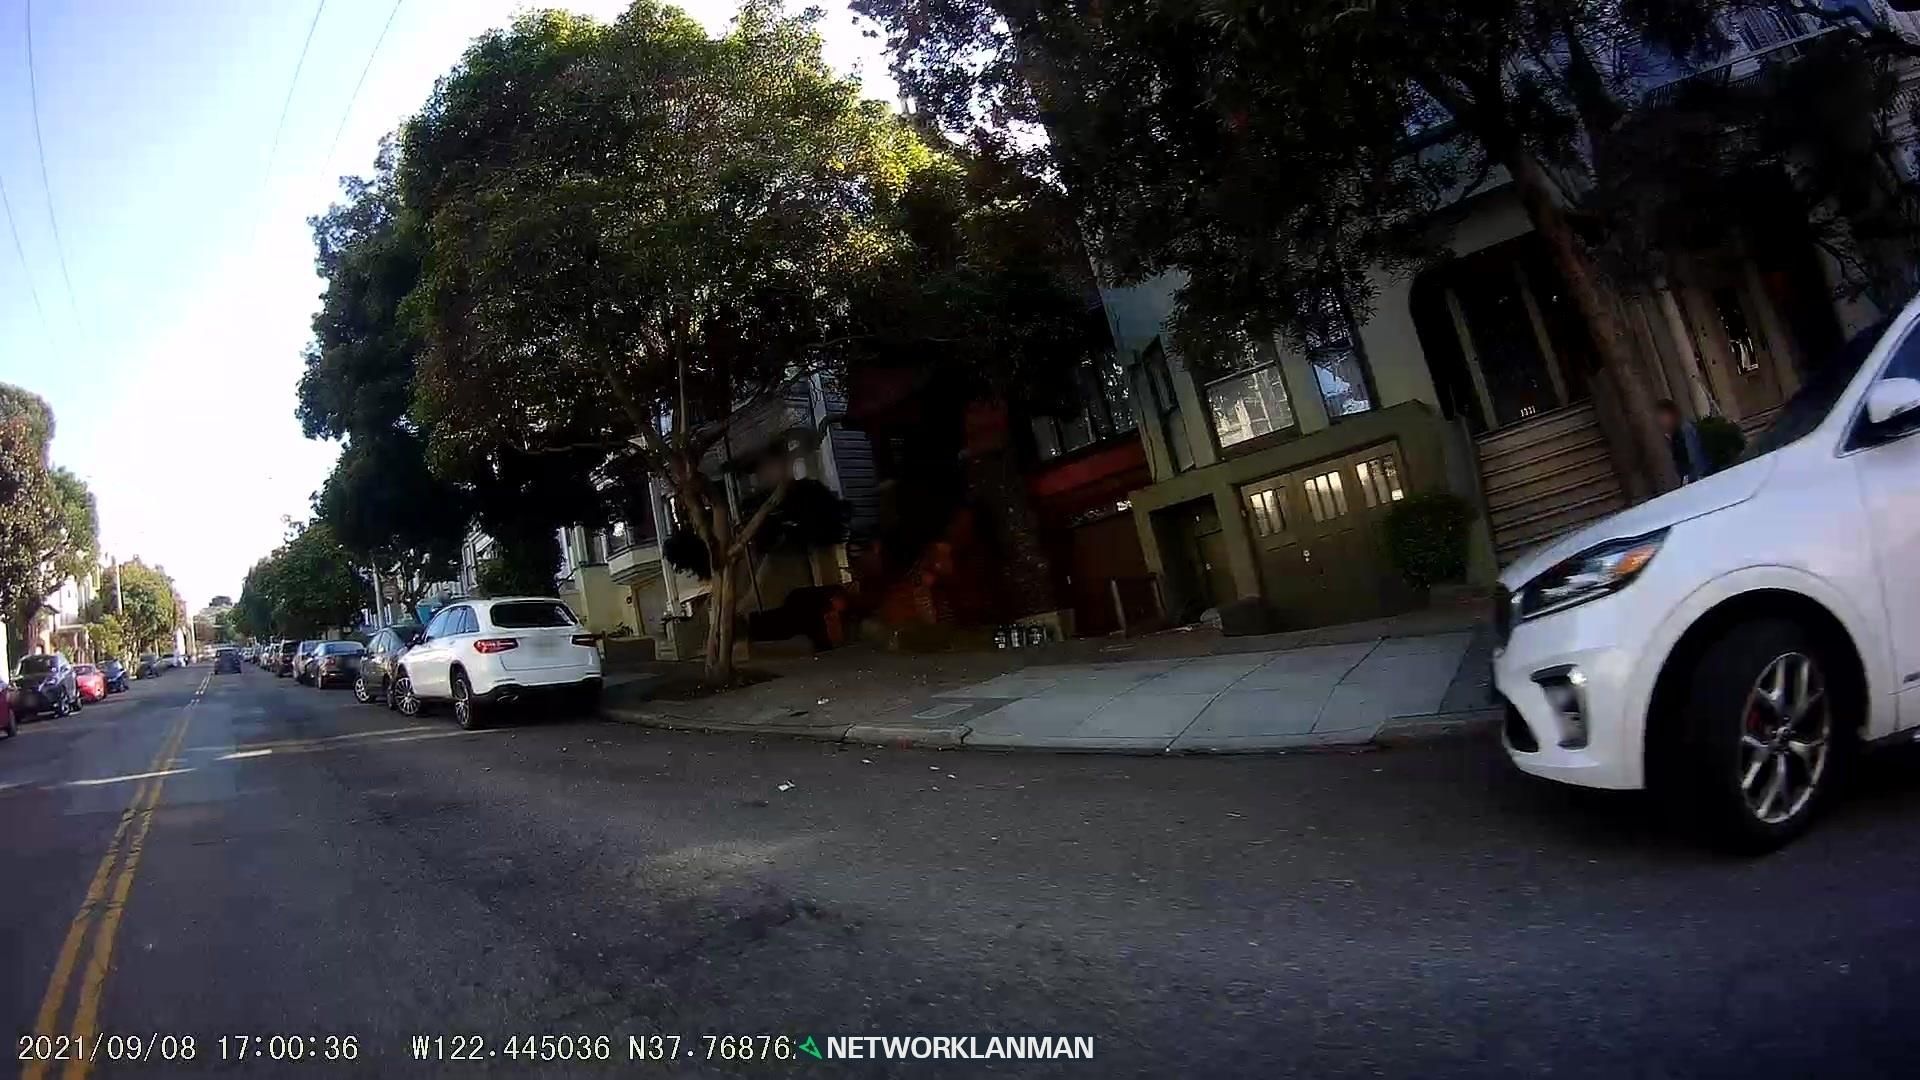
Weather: clear
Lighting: day
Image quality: slightly poor
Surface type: driving surface
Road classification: tertiary
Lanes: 2
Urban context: urban centre
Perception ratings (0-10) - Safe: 2.7, Lively: 9.27, Beautiful: 6.87, Boring: 1.45, Depressing: 2.9, Wealthy: 5.33